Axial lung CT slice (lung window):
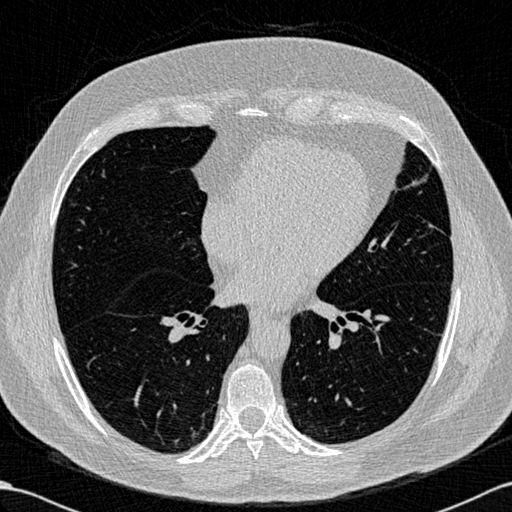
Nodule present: no